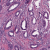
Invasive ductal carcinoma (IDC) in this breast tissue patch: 1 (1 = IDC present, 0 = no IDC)